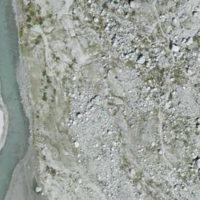
EUNIS habitat code: 47
Species observed at this site:
Prunella collaris
Phoenicurus ochruros